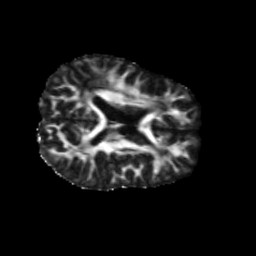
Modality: FA
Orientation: axial
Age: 42
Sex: female
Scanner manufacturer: siemens
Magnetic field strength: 3 T
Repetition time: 5.47 s
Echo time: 0.0854 s